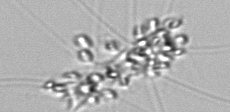
Label: Chaetoceros_didymus_TAG_external_flagellate